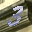
Label: 3